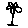
Label: flower